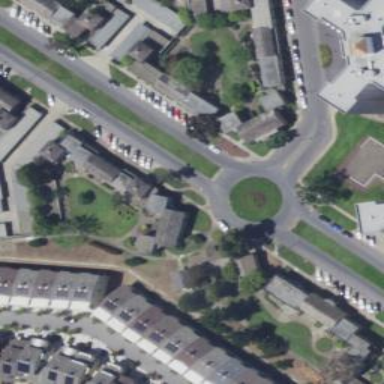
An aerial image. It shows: Residential road with roundabout.